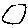
Label: circle